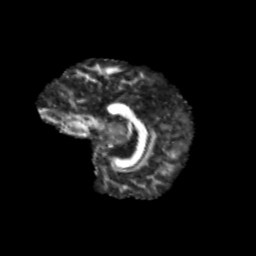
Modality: FA
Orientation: sagittal
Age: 11
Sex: male
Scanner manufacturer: siemens
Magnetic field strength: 3 T
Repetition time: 3.8 s
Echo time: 0.07 s